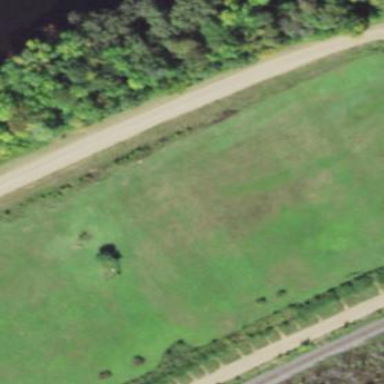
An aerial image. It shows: Track located within leisure land area.